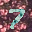
Label: 7